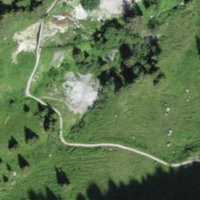
EUNIS habitat code: 23
Species observed at this site:
Pimpinella major
Saxifraga paniculata
Carduus personata
Parnassia palustris
Alnus alnobetula